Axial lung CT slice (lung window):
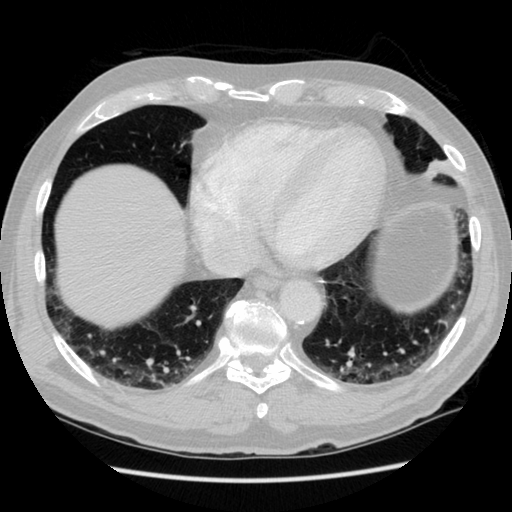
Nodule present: no